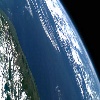
Label: water